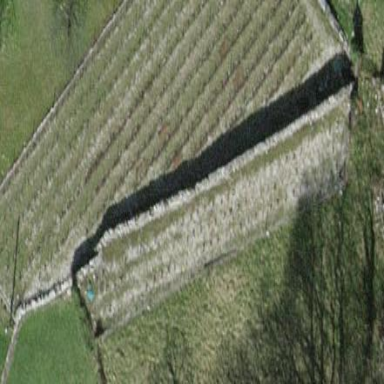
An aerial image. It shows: Vineyard where grapes are grown.